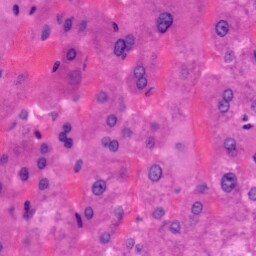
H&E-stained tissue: Liver